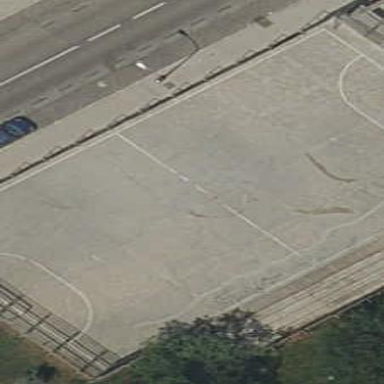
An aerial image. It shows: Futsal pitch for leisure land activities.